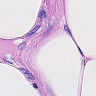
Metastatic tissue present: no